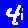
Digit: 4